Interaction volume radius: 5 \u00c5
Interaction volume height: 15 \u00c5
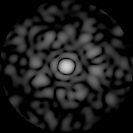
Disorder parameter: 0.8427